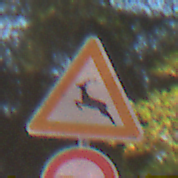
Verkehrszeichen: WildwechselRechts
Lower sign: Ueberholverbot
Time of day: MorningAfternoon
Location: Outdoor (Nature)
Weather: Clear
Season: Summer
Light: Natural